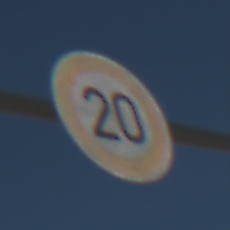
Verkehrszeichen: Geschwindigkeit20
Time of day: Midday
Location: Outdoor (Nature)
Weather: Clear
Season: Summer
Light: Natural